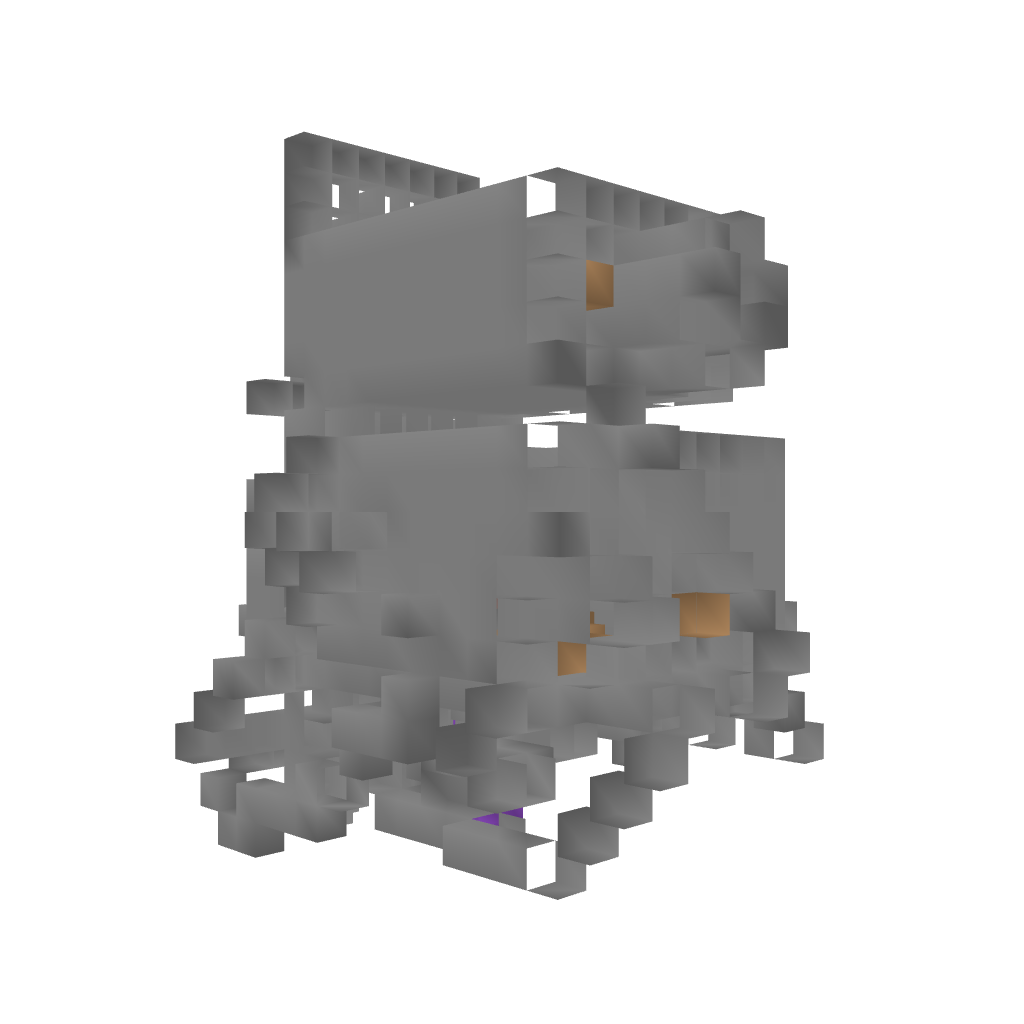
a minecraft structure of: Torture jail bad low quality